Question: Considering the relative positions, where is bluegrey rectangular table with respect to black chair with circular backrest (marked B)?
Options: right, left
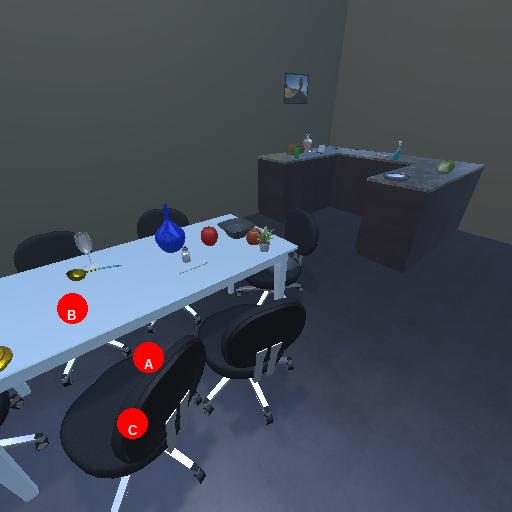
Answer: right